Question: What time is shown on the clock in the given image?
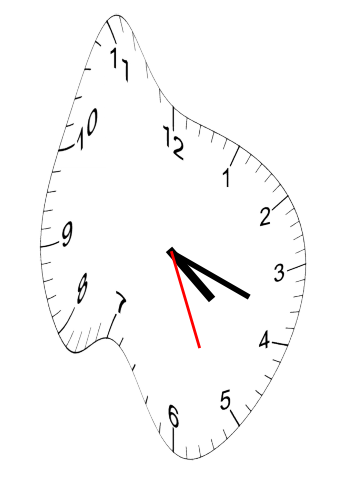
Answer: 04:18:26